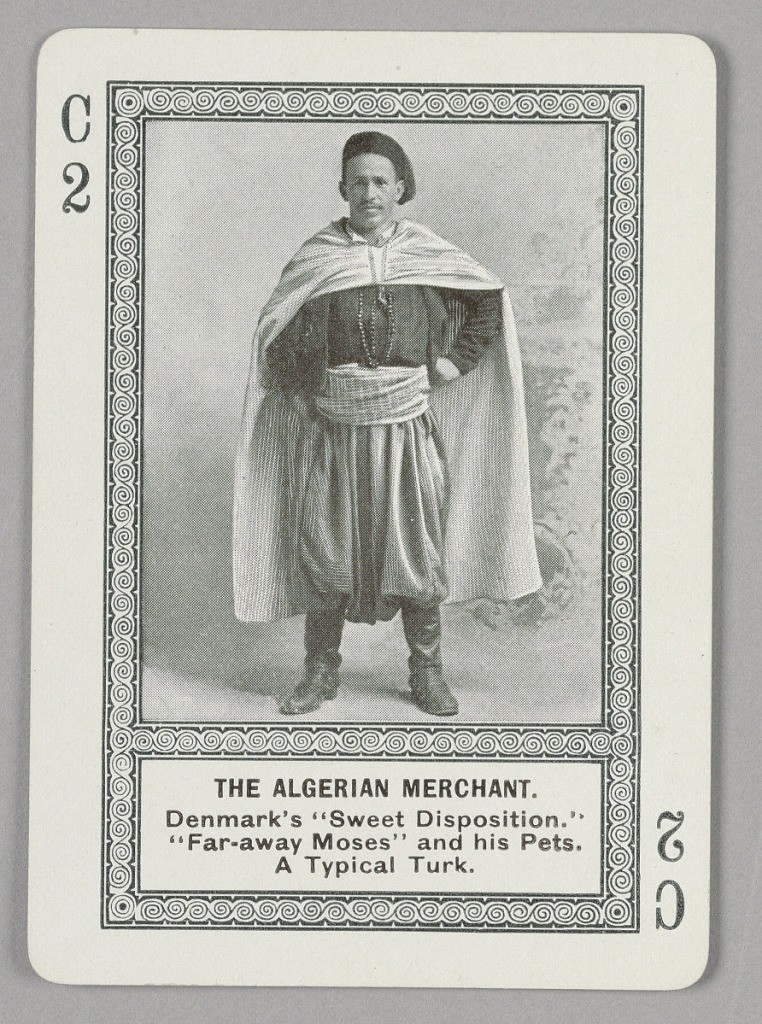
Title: The Algerian Merchant, Game of Strange People
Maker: The Cincinnati Game Company, Cincinnati, Ohio, USA
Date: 1895–1900
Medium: Lithograph on paper
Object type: Playing card
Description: Rectangular format playing card with rounded edges, printed in black and white only. Part of a series of cards from an educational game featuring half-tone reproductions of people in national costumes from different countries around the world. Within rectangular swirling border, a photoillustration of a male figure in exotic non-Western costume, wearing boots, a hat, and a long cape. Below the image, printed in black ink: THE ALGERIAN MERCHANT. / Denmark's "Sweet Disposition." / "Far-away Moses" and his Pets. / A Typical Turk.; at upper left and lower right: C / 2